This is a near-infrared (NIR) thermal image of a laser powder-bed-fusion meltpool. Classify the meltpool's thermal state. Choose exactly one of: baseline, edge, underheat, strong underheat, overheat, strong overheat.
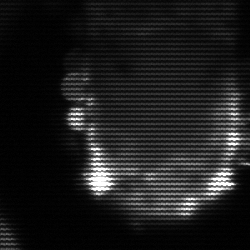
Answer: baseline